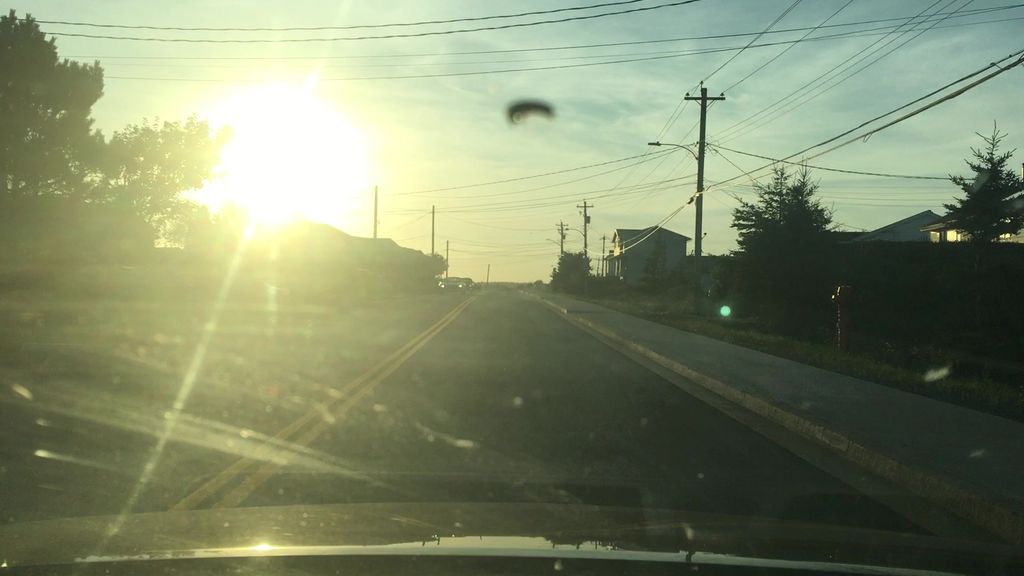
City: halifax